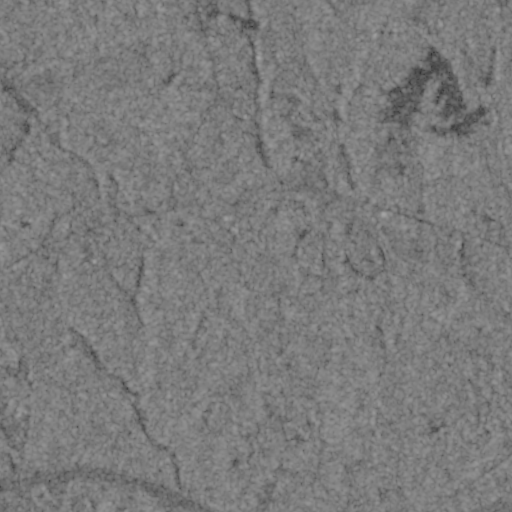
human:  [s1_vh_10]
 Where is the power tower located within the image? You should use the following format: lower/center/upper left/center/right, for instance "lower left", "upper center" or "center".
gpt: The power tower is located in the lower right of the image.
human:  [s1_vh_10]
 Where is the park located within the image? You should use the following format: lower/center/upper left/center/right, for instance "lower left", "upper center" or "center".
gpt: There is no park in the image.

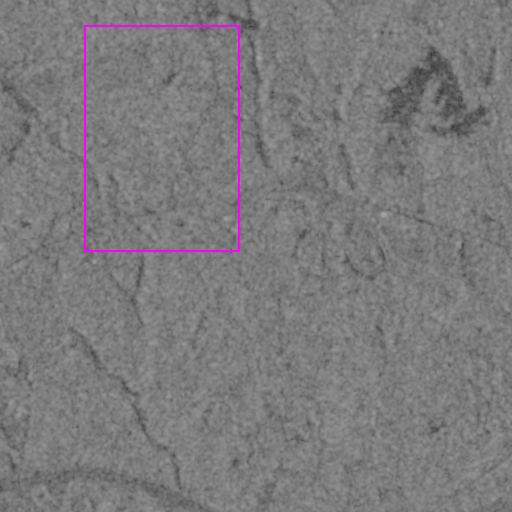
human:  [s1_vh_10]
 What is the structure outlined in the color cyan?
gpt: There is no cyan outline.
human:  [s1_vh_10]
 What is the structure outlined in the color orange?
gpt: There is no structure outlined in orange.